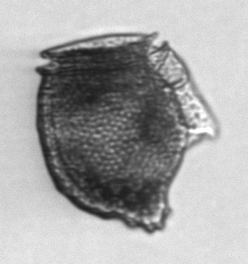
Label: Dinophysis_norvegica